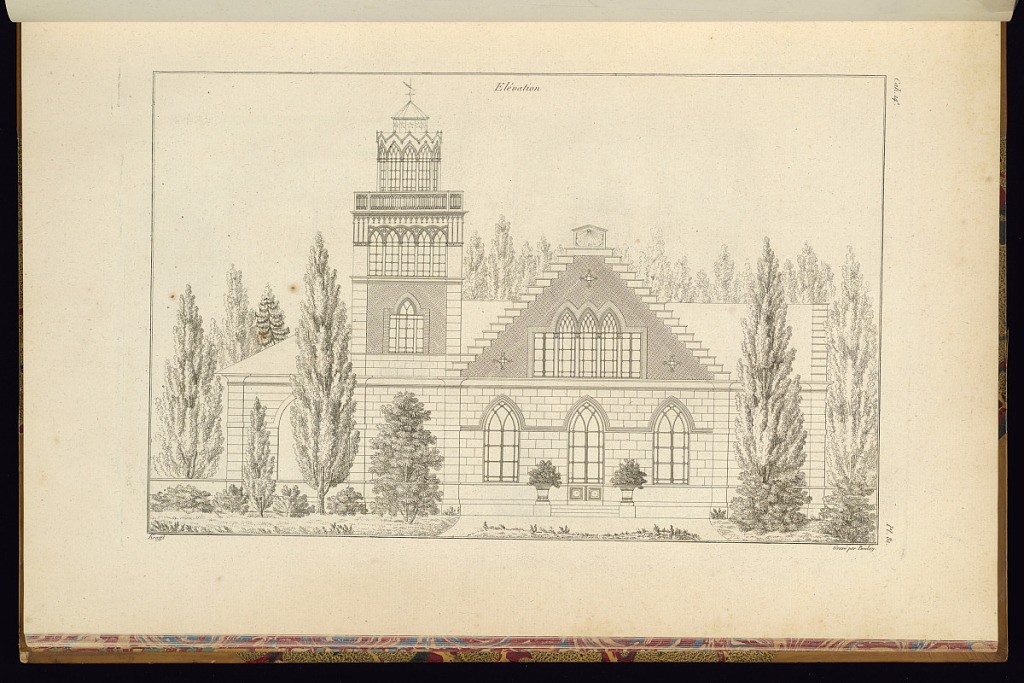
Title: Elévation
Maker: Jean-Charles Krafft, French, 1764 - 1833
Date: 1812
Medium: Etching and engraving on paper
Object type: Print
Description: An architectural elevation of a building surrounded by trees. The house features pointed arched windows and a tower. The plate is titled, numbered, and signed.